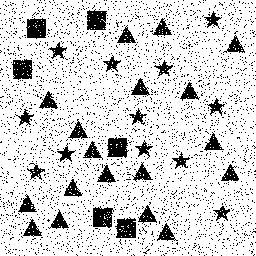
Squares: 6
Triangles: 18
Stars: 12
Total shapes: 36